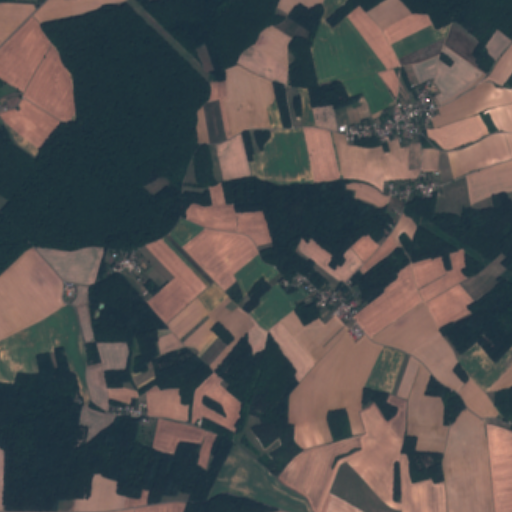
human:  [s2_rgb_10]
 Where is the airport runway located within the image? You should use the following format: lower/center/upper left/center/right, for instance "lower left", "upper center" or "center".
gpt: The airport runway is located in the upper right of the image.
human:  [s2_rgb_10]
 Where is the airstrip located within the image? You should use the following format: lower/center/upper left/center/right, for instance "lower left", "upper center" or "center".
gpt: The airstrip is located in the upper right of the image.
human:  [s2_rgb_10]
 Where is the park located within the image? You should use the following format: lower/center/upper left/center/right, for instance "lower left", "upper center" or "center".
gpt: The park is located in the upper right of the image.
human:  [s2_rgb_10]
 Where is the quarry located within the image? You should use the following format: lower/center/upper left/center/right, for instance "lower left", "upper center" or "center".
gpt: There is no quarry in the image.